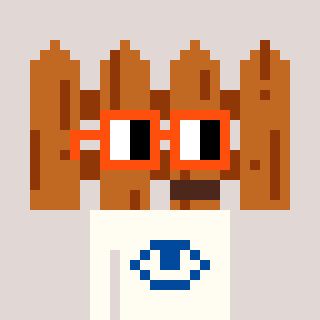
a pixel art character with square orange glasses, a fence-shaped head and a grayscale-colored body on a warm background